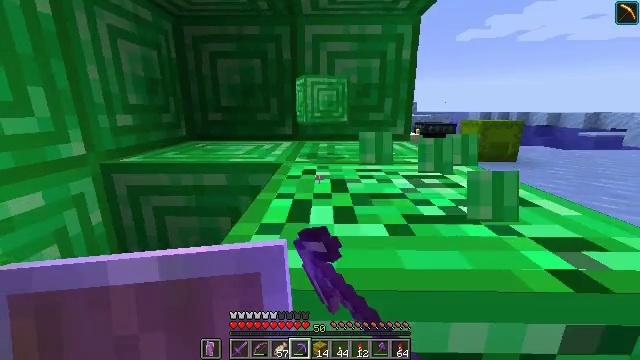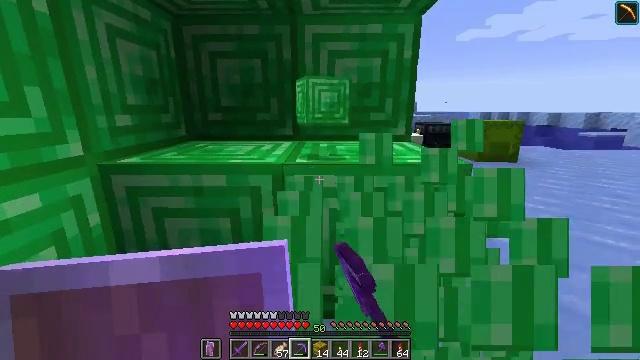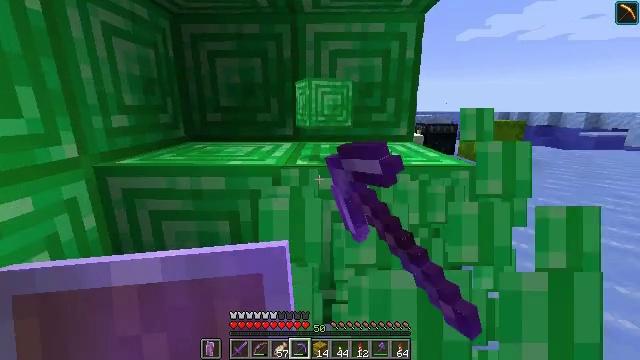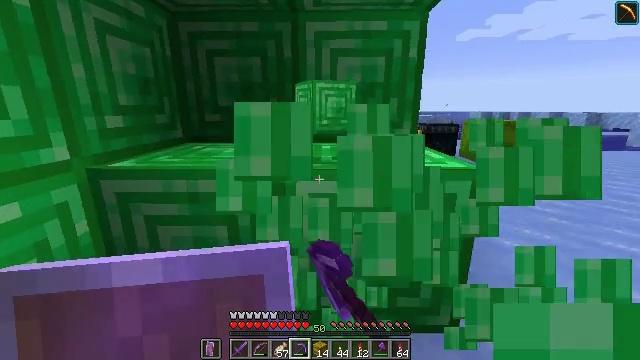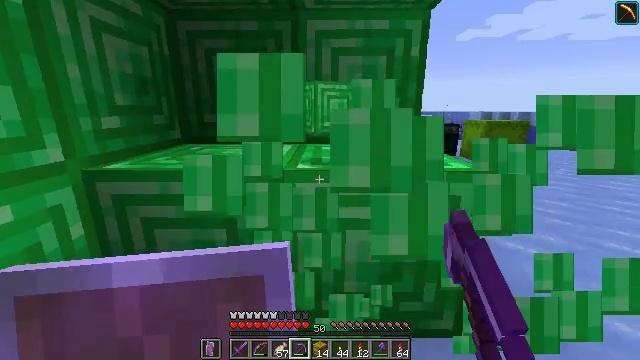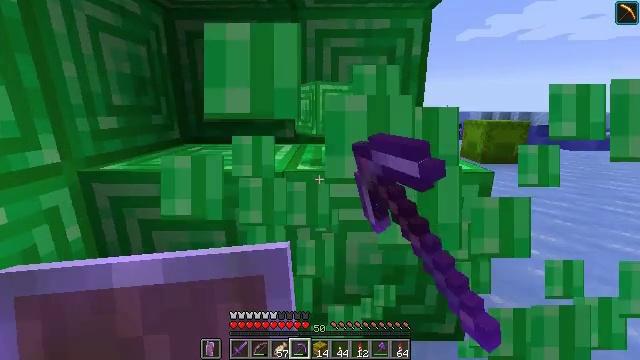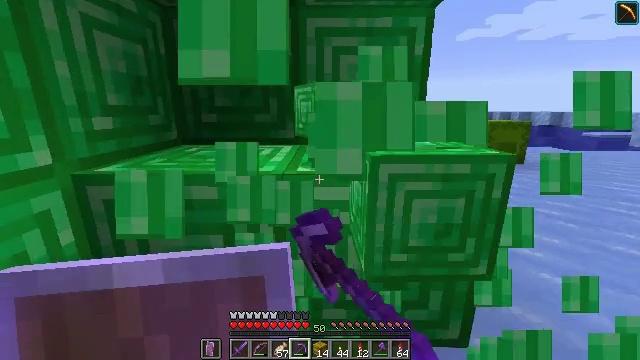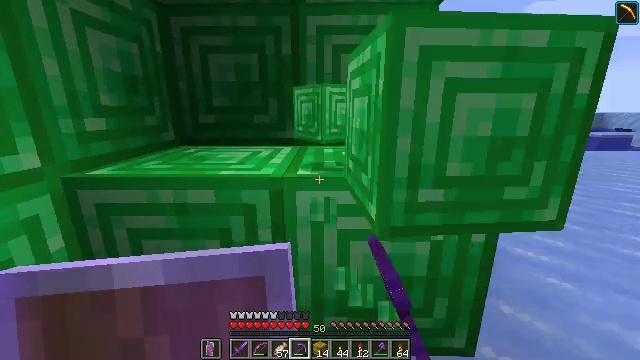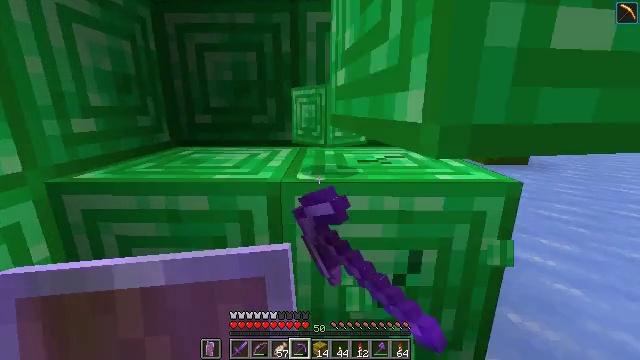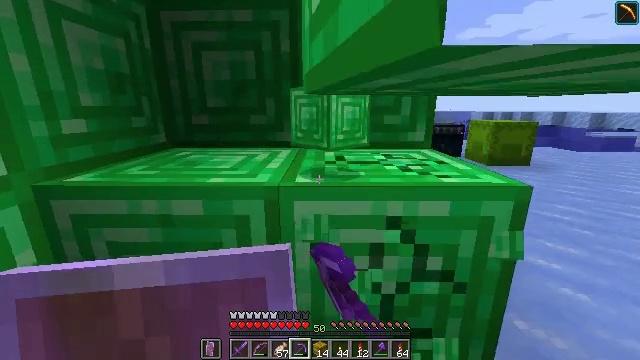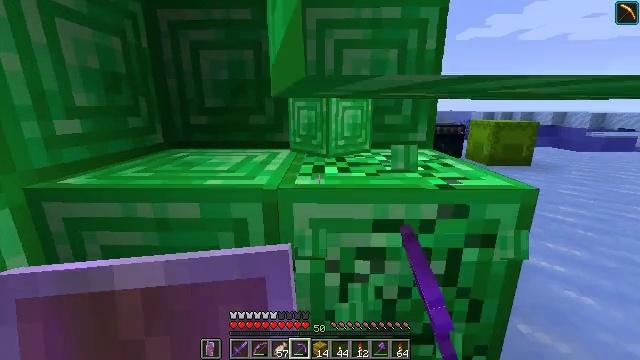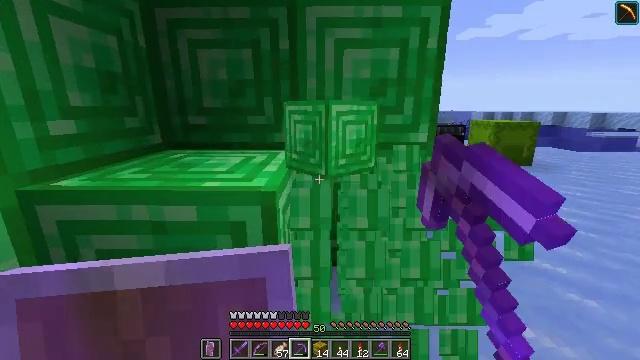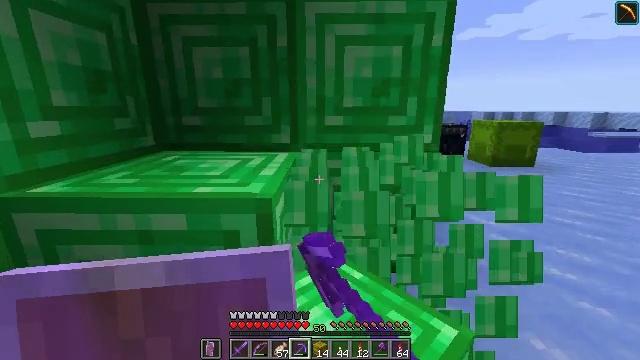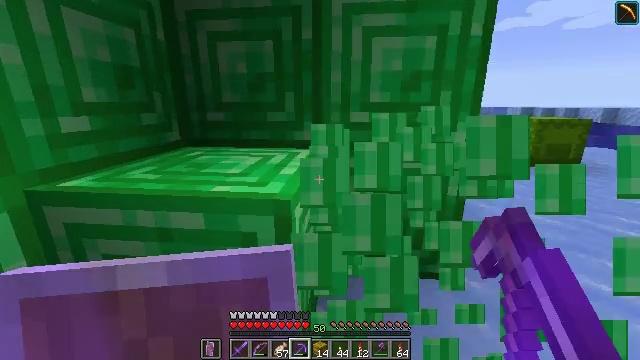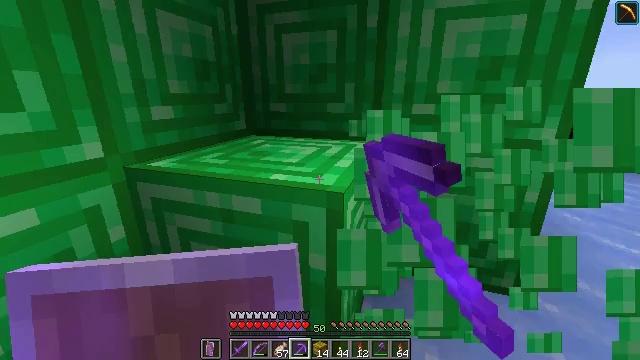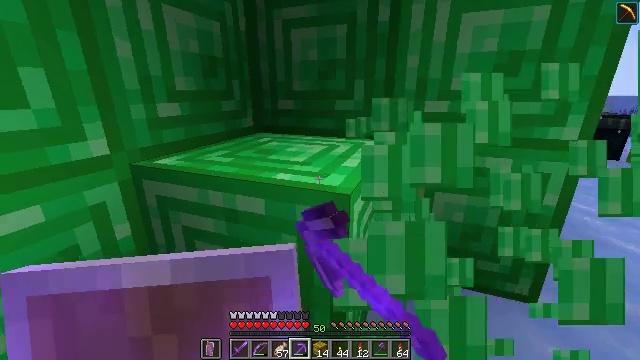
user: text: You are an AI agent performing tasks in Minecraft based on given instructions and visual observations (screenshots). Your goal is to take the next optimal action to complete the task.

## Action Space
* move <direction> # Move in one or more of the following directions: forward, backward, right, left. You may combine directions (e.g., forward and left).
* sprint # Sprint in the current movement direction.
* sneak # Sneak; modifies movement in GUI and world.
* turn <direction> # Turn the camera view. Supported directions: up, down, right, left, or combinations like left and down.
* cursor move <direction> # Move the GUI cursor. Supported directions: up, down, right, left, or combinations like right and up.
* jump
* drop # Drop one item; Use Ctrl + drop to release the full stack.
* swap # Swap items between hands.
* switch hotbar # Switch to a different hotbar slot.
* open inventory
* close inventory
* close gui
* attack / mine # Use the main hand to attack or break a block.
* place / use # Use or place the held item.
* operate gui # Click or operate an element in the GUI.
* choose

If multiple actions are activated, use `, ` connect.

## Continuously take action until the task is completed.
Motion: motion action
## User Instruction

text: Harvest the emerald block.
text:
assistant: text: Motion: move forward, sneak, attack / mine
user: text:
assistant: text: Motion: move forward, sneak, attack / mine
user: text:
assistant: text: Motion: move forward, sneak, attack / mine
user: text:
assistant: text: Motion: move forward, sneak, attack / mine
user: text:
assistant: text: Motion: move forward, sneak, attack / mine
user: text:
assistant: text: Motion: move forward, sneak, attack / mine
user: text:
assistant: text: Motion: move forward, sneak, attack / mine
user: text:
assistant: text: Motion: move forward, sneak, attack / mine
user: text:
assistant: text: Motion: move forward, sneak, attack / mine
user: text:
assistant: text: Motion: move forward, sneak, attack / mine
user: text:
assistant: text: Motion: move forward, sneak, attack / mine
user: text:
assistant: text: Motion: move forward, sneak, attack / mine
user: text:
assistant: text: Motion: move forward, sneak, turn left, attack / mine
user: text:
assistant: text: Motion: sneak, turn left and down, attack / mine
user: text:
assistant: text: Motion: sneak, turn left, attack / mine
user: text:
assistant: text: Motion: sneak, attack / mine
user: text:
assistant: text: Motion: sneak, attack / mine
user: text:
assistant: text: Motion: sneak, turn left, attack / mine
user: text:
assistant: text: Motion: sneak, turn left and up, attack / mine
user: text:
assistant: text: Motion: sneak, turn left, attack / mine
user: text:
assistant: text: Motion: sneak, attack / mine
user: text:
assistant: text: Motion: move forward, sneak, attack / mine
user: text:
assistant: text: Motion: move forward, sneak, attack / mine
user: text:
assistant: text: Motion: move forward, sneak, attack / mine
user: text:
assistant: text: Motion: move forward, sneak, turn right and up, attack / mine
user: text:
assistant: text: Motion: move forward, sneak, turn right and up, attack / mine
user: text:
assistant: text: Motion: move forward, sneak, turn right and up, attack / mine
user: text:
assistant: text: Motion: sneak, turn right and up, attack / mine
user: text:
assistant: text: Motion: sneak, attack / mine
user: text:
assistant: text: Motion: sneak, attack / mine